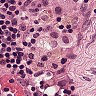
Metastatic tissue present: yes